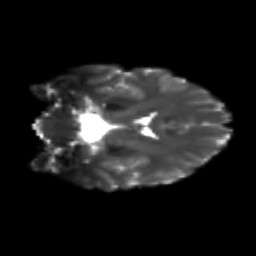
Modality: T2w
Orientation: coronal
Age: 19
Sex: female
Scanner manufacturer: siemens
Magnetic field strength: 3 T
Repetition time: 3.5 s
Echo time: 0.113 s